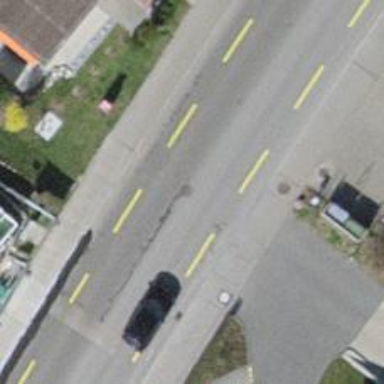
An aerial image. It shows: Tertiary road with asphalt surface. Both sides of the road have sidewalks and there is dedicated cycle lane on both sides.